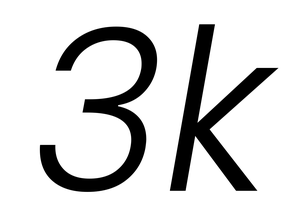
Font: Poppins-LightItalic